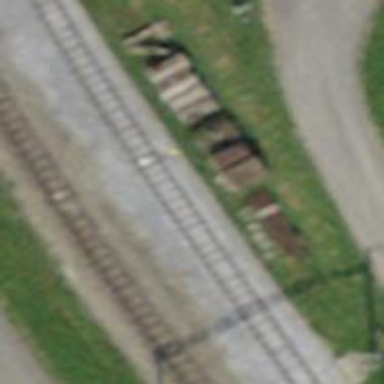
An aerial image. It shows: Narrow-gauge railway siding with electrified contact lines. It has one track.